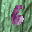
Label: 6